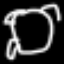
Label: frog